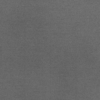
Label: dusty